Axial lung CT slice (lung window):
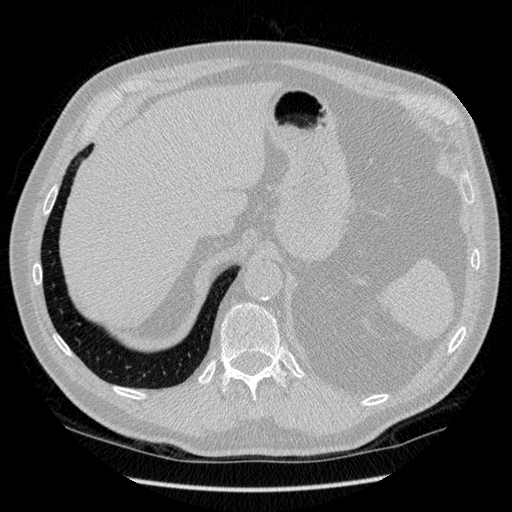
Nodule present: no